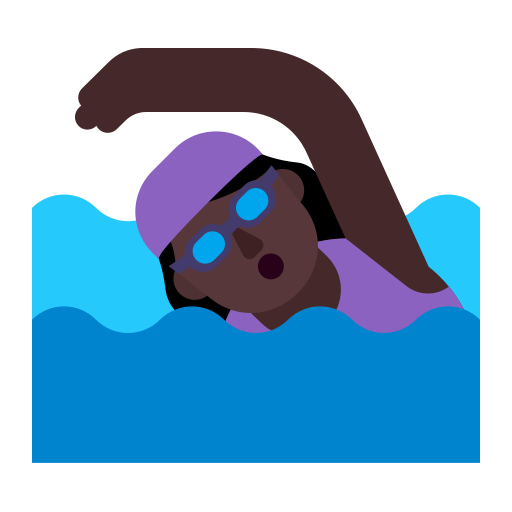
woman swimming flat dark